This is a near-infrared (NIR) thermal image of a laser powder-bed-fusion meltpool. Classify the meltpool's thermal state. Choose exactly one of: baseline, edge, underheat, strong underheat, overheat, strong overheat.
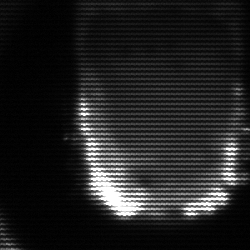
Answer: baseline